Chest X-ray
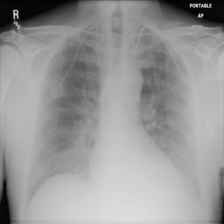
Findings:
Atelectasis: negative
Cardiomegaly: negative
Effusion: negative
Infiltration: positive
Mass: negative
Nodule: negative
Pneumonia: negative
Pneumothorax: negative
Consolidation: negative
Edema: positive
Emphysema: negative
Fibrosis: negative
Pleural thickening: negative
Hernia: negative